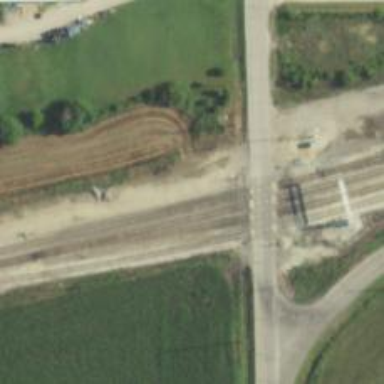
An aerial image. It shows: Railway crossover.